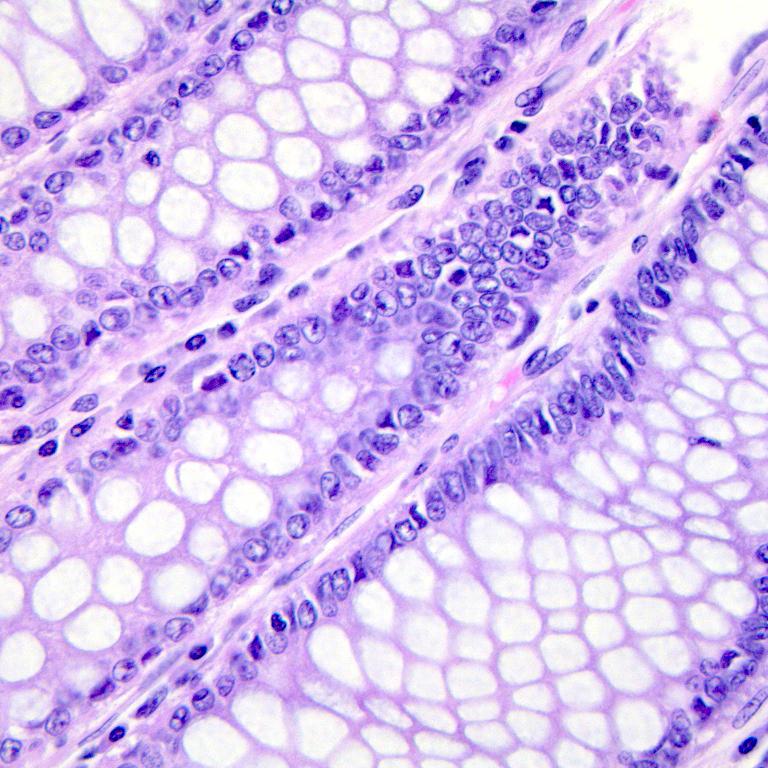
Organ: colon
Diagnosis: benign